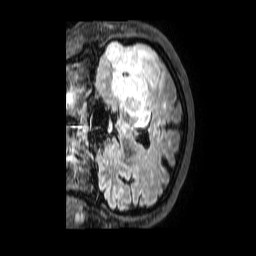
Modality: FLAIR
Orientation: coronal
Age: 54
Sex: female
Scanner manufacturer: philips
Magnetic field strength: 3 T
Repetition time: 4.8 s
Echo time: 0.2865 s